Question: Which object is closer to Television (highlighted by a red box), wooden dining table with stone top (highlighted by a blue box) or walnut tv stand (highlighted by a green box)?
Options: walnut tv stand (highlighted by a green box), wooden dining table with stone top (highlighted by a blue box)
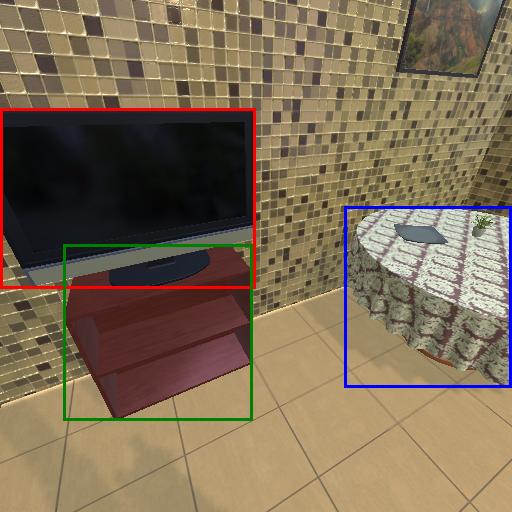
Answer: walnut tv stand (highlighted by a green box)